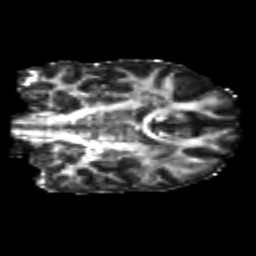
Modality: FA
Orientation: coronal
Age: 22
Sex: female
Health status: healthy
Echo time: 0.074 s